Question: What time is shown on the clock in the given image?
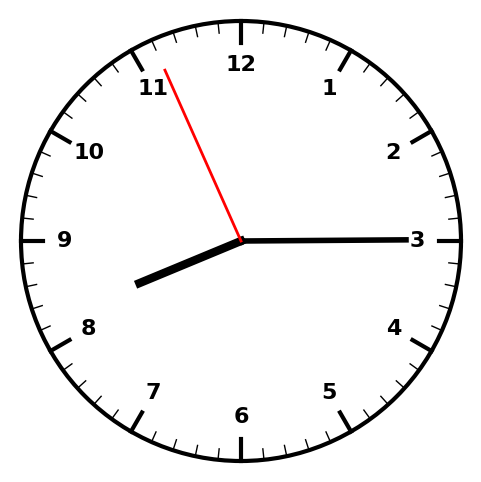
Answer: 08:14:56